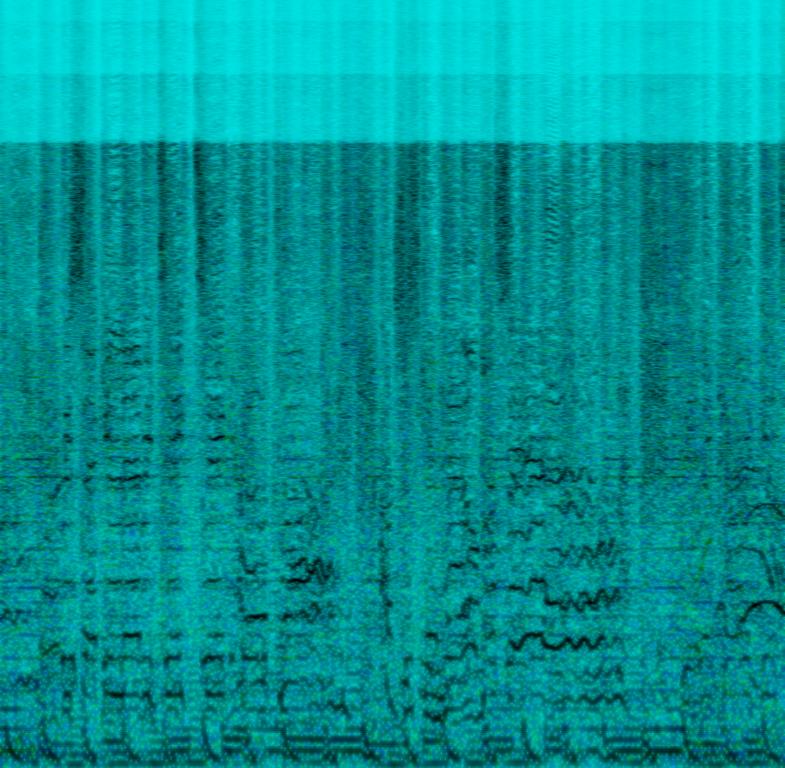
The low quality recording features a pop song that consists of a passionate male vocal, alongside harmonizing background vocals, singing over people cheering sounds, shimmering hi hats, claps, snare rolls, groovy bass and wide electric guitar melody. It sounds energetic and exciting.